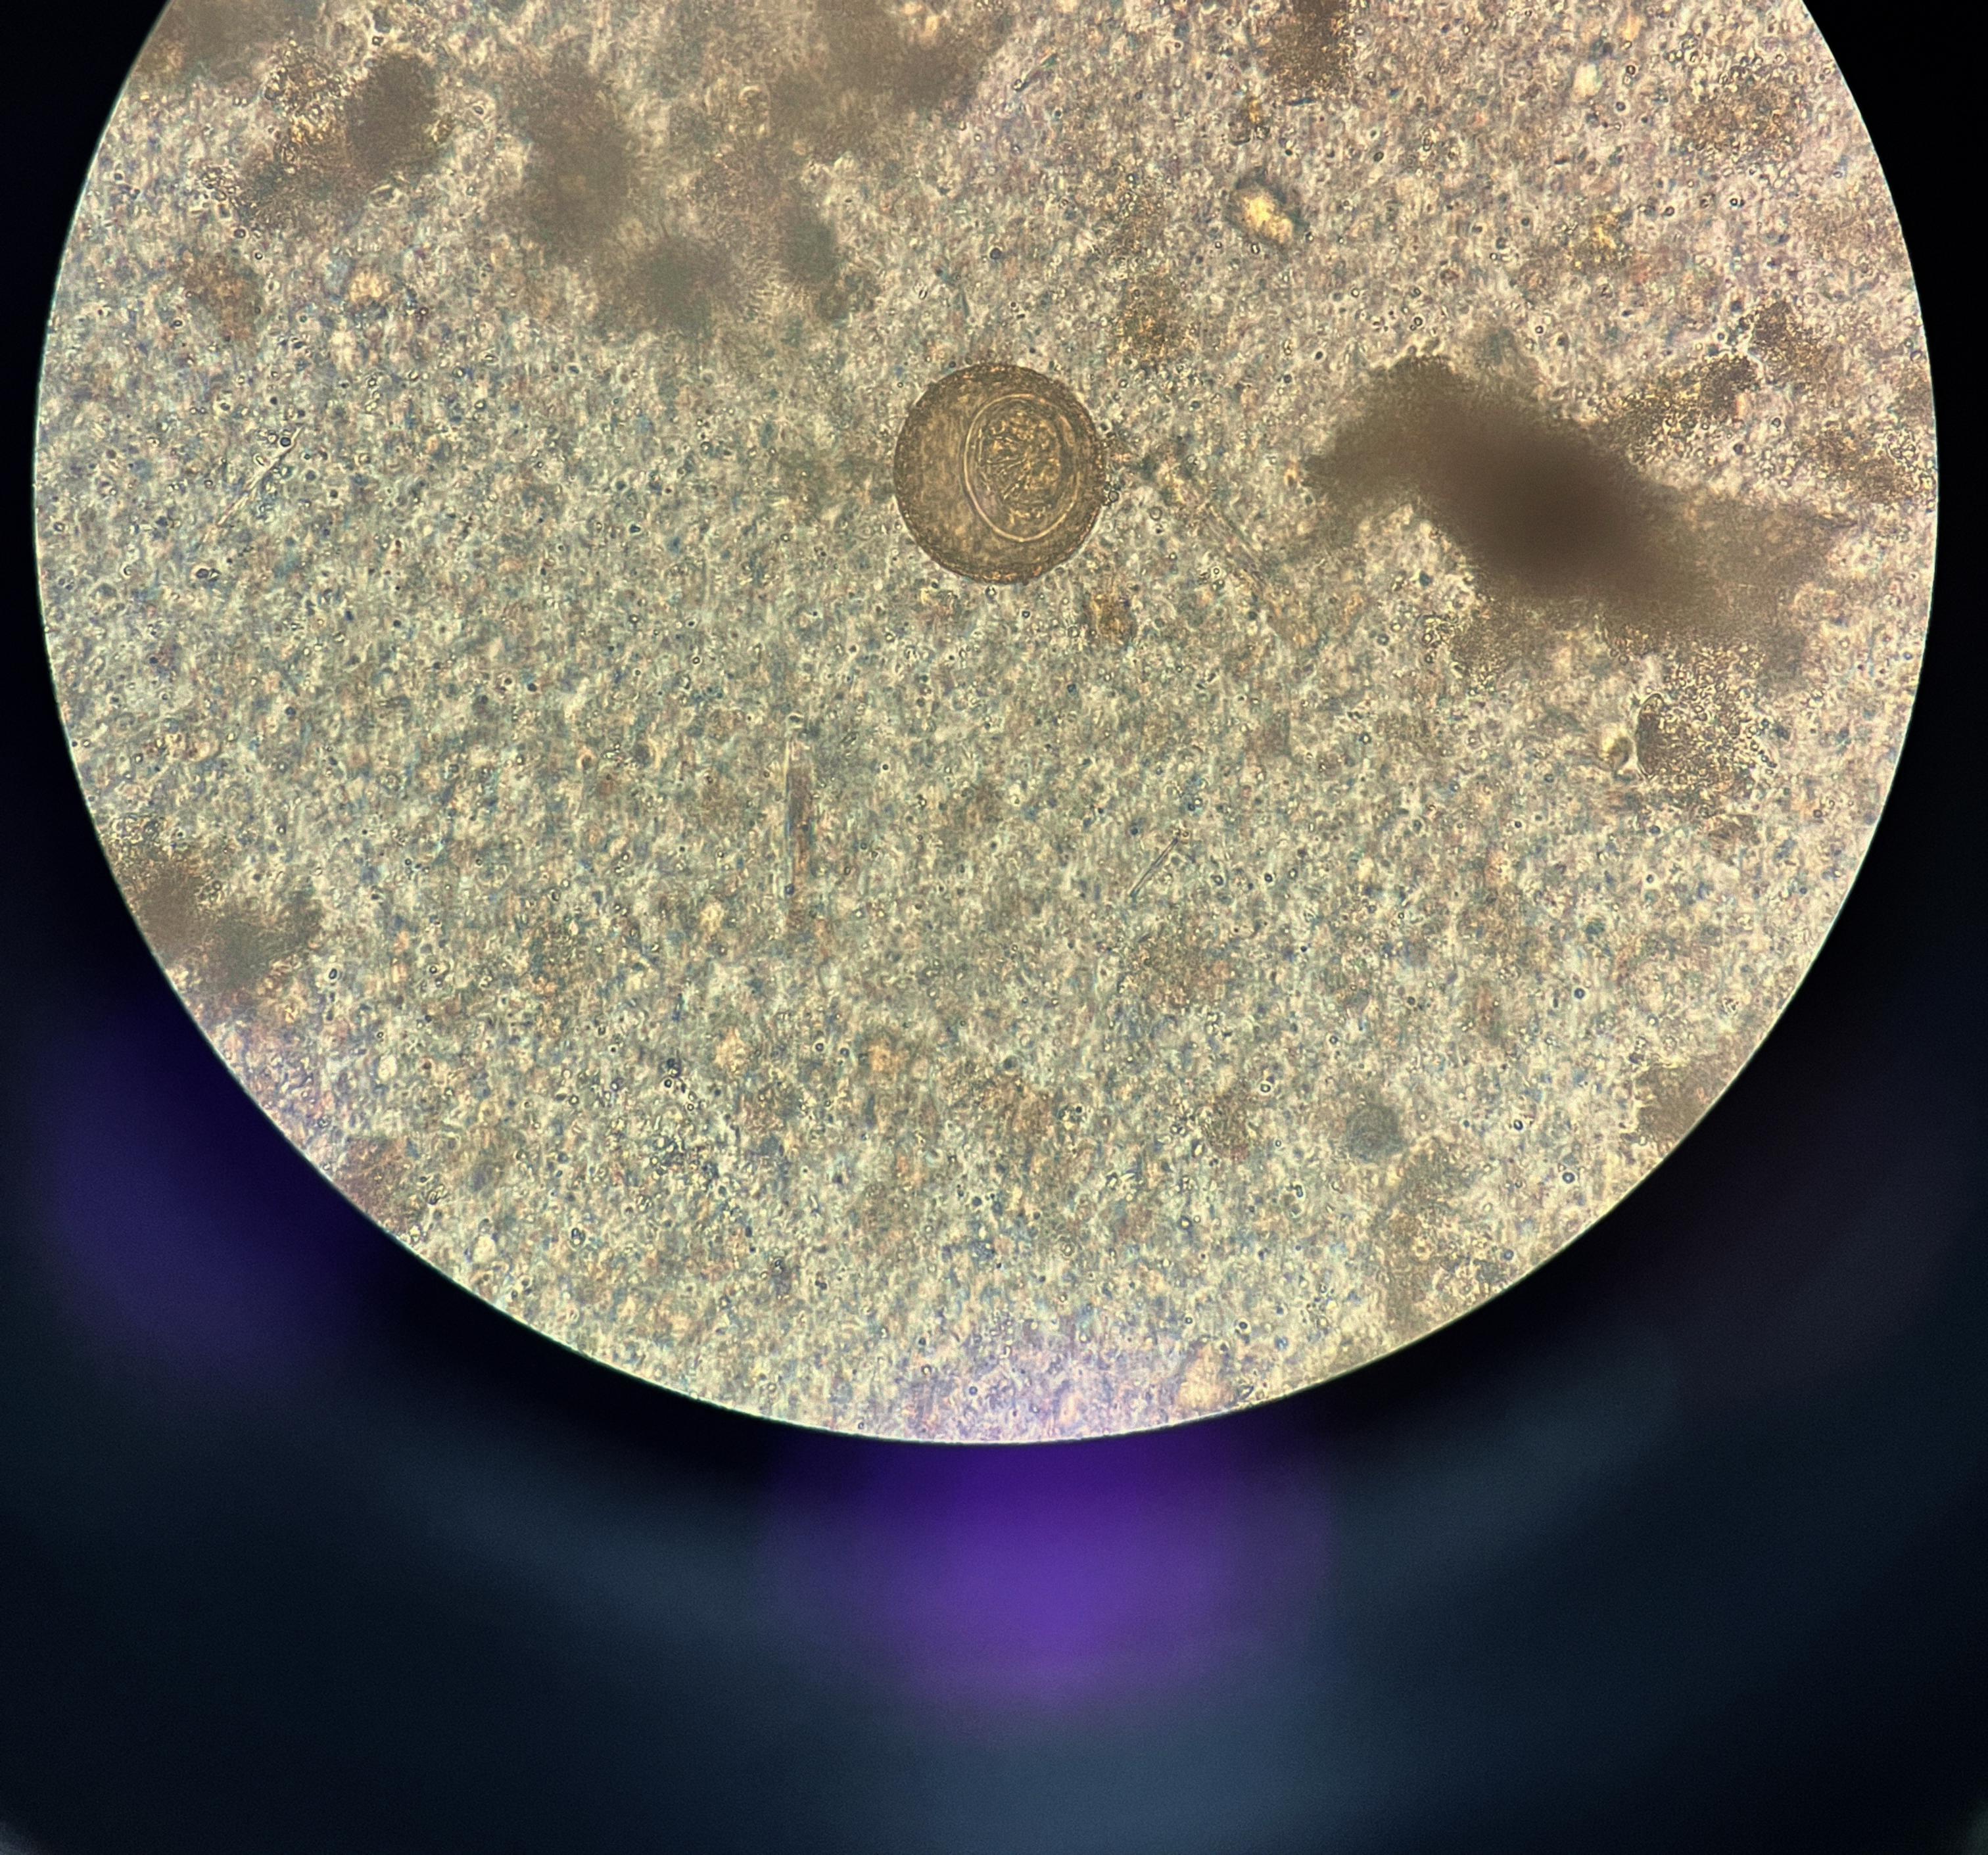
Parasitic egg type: Hymenolepis diminuta